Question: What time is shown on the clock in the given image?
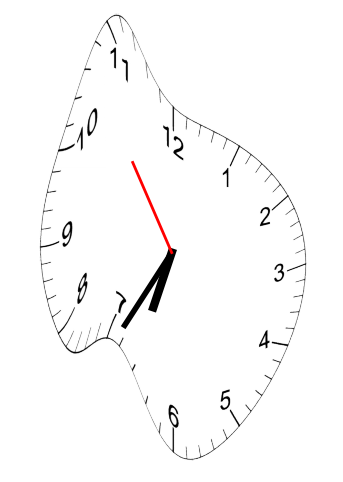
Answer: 06:34:54